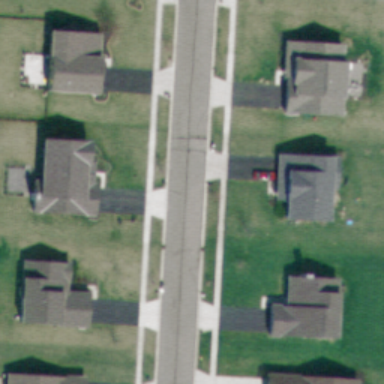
It is a medium residential area .